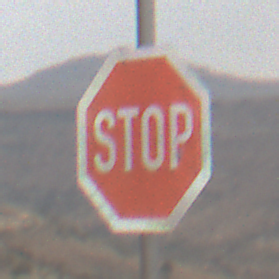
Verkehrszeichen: Stop
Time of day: MorningAfternoon
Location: Outdoor (Nature)
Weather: Overcast
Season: NotSpecified
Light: Natural